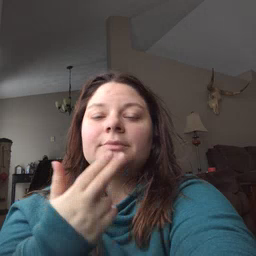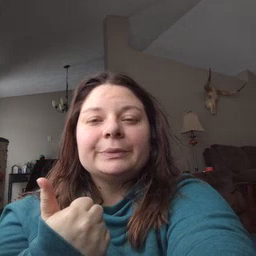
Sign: cute